Interaction volume radius: 5 \u00c5
Interaction volume height: 25 \u00c5
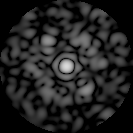
Disorder parameter: 0.7071